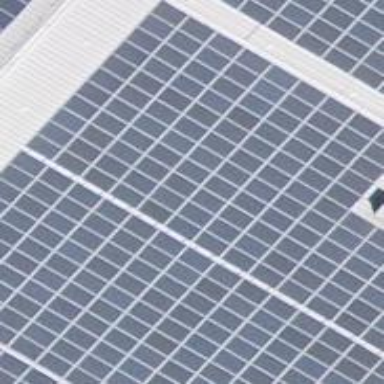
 consisting of solar photovoltaic panels."